Question: I'm trying to plot a value of variable over time. X is the time where each value of Y shows the value of the variable at that time. Time is divided into seconds, so I keep track of the variable value each second and I record that into a CSV file. However if you see that there's a sudden change in the variable value from zero to a high value. I want to plot that behavior
where the sudden change is also visible in the plot, i.e I want to see a line connected from zero to the sudden change. How can I do this in R? I want the plot to be a line plot not a dot plot, i.e. all points are connected.

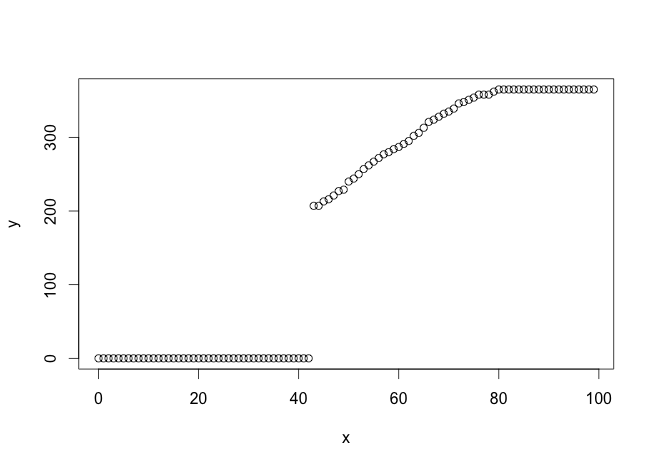
Answer: Simply with this command:
plot(x,y, type="l")